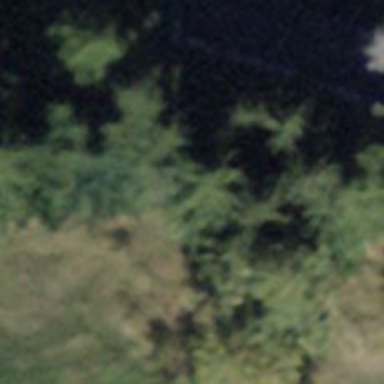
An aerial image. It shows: Path.